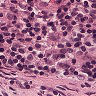
Metastatic tissue present: no